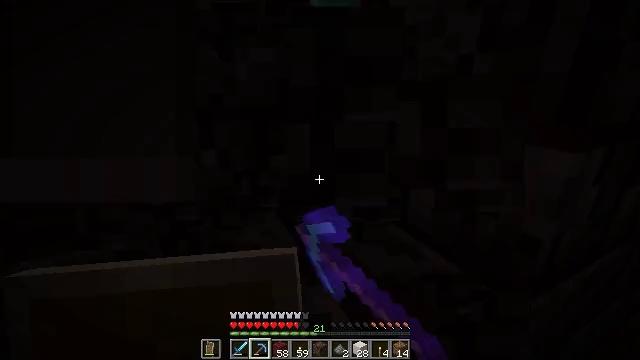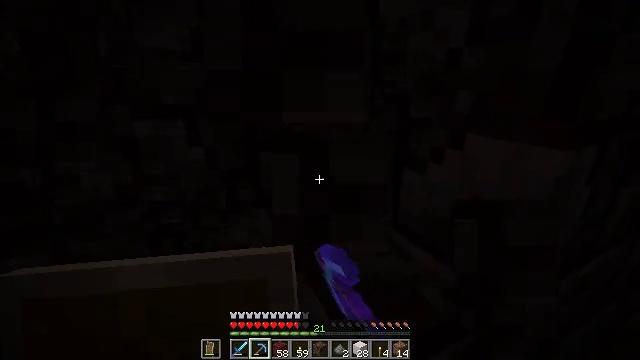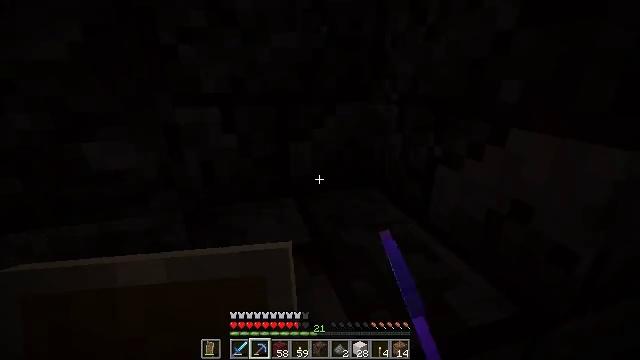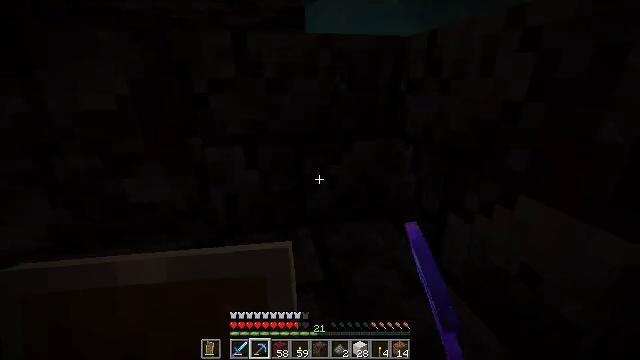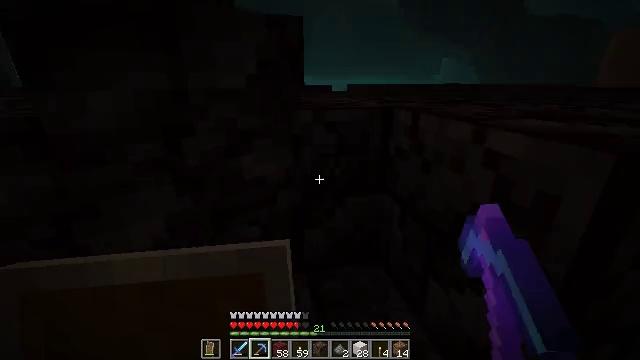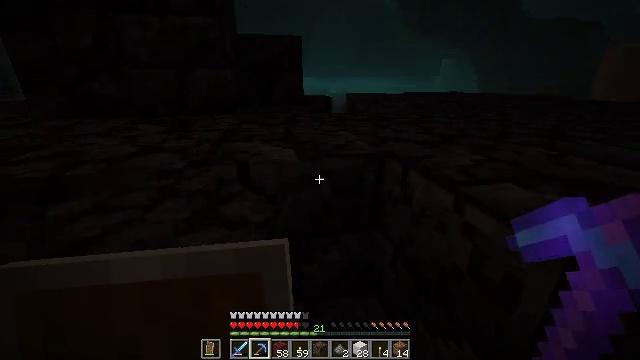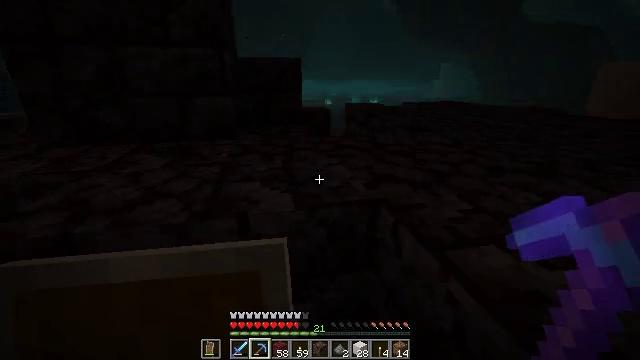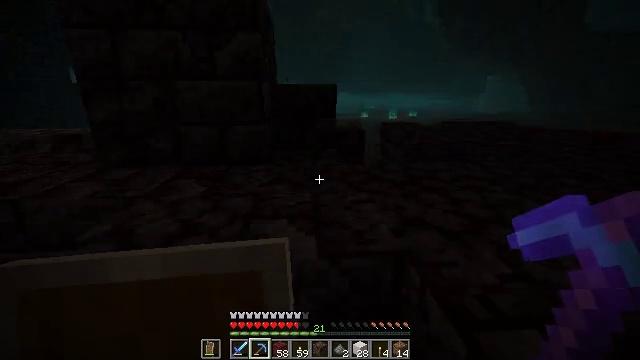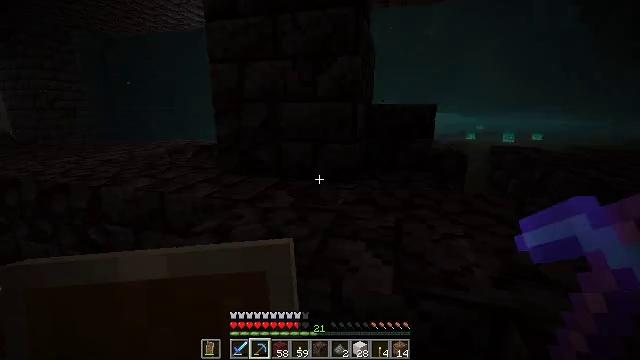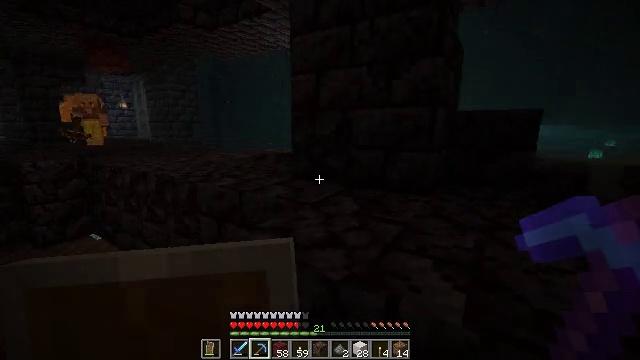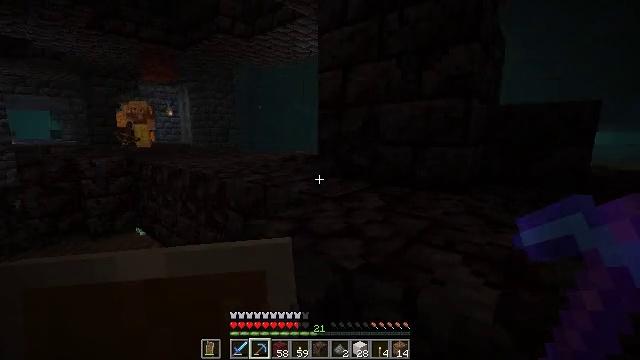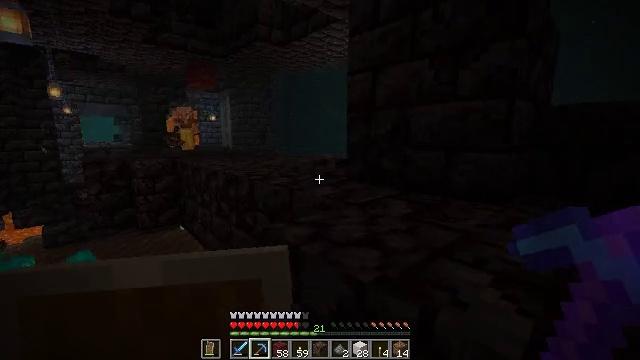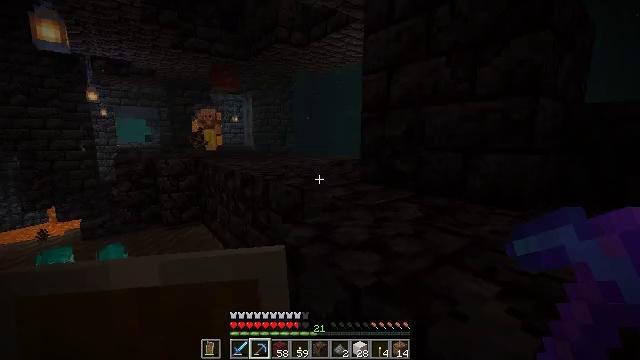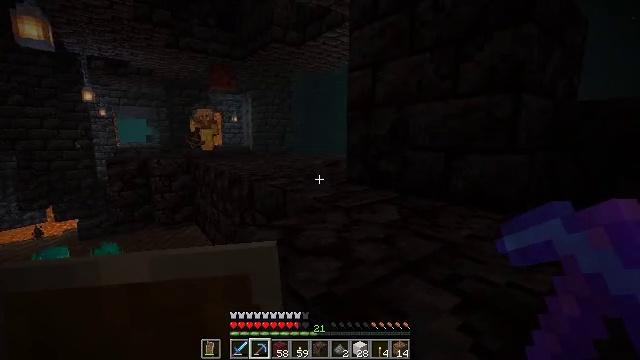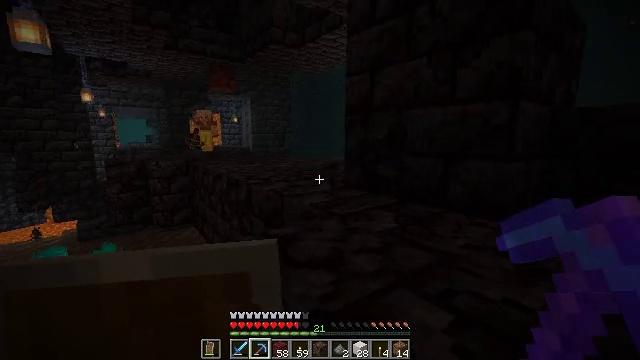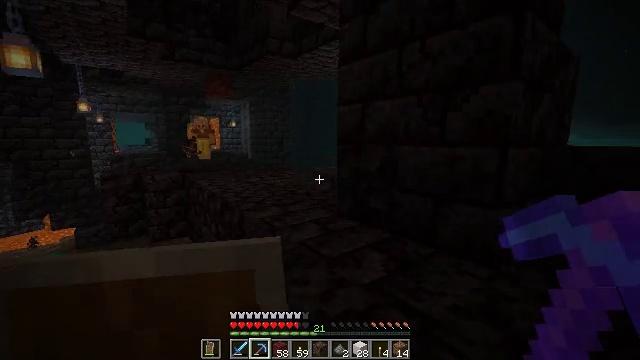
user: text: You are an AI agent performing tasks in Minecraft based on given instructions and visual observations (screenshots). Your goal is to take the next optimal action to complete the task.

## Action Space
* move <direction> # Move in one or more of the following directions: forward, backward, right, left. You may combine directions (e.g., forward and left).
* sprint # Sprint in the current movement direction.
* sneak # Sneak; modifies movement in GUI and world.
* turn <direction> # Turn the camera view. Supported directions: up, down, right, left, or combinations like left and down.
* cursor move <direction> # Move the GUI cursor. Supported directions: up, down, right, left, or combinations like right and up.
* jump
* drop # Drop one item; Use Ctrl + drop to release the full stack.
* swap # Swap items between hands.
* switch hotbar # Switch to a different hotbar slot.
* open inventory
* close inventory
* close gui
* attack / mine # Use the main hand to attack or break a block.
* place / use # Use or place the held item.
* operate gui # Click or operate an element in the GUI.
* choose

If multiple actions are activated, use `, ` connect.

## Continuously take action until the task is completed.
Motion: motion action
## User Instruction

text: Dig up the bone block in the desert or swamp biome.
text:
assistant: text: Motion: no_op
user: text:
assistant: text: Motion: turn left and down
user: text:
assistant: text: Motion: move forward, turn left and up, jump
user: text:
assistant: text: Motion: move forward, jump
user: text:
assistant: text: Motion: move forward, jump
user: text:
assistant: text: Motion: move forward, jump
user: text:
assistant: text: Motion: move forward and move right, turn left and up, jump
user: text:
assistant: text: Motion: move forward and move right, turn left and up, jump
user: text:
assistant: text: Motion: move forward and move right, turn left and up
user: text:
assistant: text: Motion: move forward and move right, turn left and up
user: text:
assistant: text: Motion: move forward and move right, turn left
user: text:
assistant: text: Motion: move right, turn left
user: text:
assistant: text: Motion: move right
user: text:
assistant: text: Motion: move right, jump
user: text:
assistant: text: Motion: move right, jump
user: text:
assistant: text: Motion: move right, jump
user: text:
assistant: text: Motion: move right
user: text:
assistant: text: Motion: move right
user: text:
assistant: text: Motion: move right
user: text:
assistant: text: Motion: move right
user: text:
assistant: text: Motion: move right, turn right and down
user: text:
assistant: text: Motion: turn right and down
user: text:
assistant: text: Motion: turn right and down
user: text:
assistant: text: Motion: turn right and down
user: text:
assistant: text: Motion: turn right and up
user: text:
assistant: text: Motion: turn right
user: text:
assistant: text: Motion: turn right
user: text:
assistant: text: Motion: no_op
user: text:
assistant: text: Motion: no_op
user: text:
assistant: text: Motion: move forward